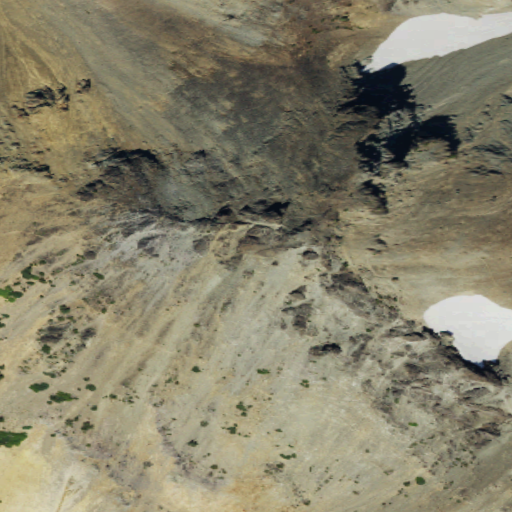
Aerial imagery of mountain in Washington named Mount Aix containing barren land, snow, and grassland